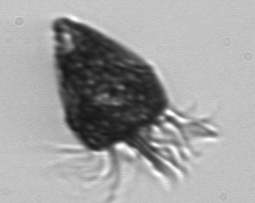
Label: Strombidium_morphotype2